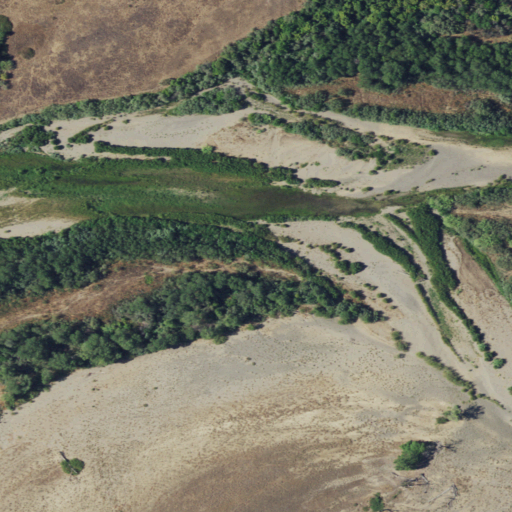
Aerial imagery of island in California named Lower Foster Island containing herbaceous wetlands, open water, cultivated crops, grassland, and woody wetlands